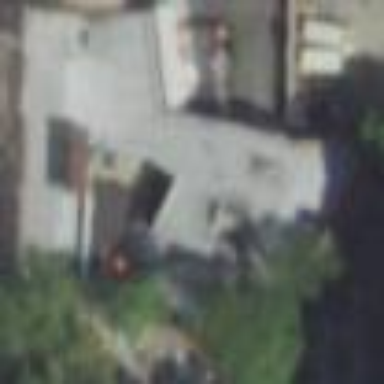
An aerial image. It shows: Building.